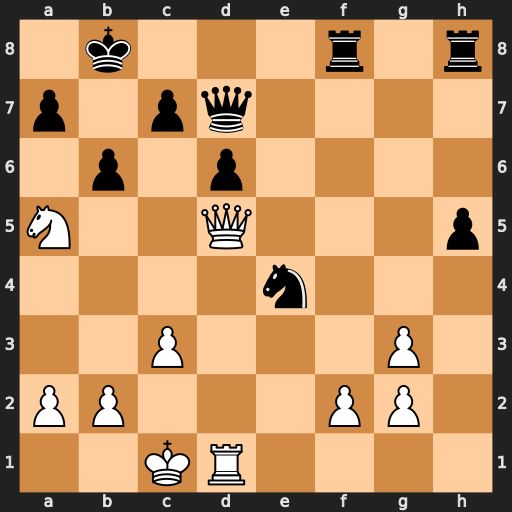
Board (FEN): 1k3r1r/p1pq4/1p1p4/N2Q3p/4n3/2P3P1/PP3PP1/2KR4
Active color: w
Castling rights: -
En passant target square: -
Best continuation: Qb7#